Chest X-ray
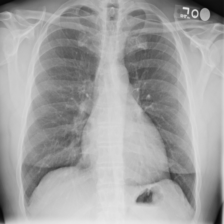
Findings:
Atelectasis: negative
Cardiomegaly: negative
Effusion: negative
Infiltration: negative
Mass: negative
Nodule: negative
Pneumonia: negative
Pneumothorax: negative
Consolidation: negative
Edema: negative
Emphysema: negative
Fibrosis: negative
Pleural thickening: negative
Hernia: negative